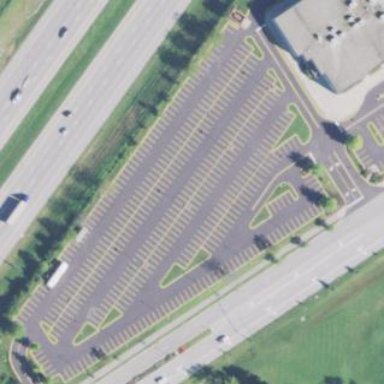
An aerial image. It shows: Parking area.